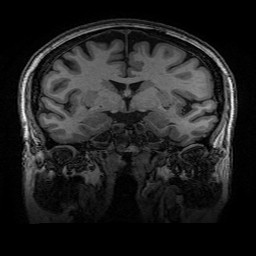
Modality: T1w
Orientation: sagittal
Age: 62
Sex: female
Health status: healthy
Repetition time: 2.53 s
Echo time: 0.0034 s